Question: I have folders with each time an index.html file that just contains a title.
I'm trying now to make sure that if a folder is empty then we do not show it on the board but I do not know how to do it ...
I also send you the part of the code so that you understand better my request:
'''
$title = array();
$link_html = array();
// Find title and file inside the folder
$fileList = glob('tpe**/index.html');
foreach($fileList as $file_Path) {
$html = file_get_contents($file_Path);
preg_match("/<title>([^<]*)<\/title>/im", $html, $matches);
array_push($title, $matches[1]);
array_push($link_html, $file_Path);
}
$file_empty = glob('tpe**');
foreach($file_empty as $filePath) {
if (count(glob($filePath . '/*')) == 0 ) {
/* Gerer condition dossier vide */
}
}
// Loops through the array of files
for($index=0; $index < $indexCount; $index++) {
// Allows ./?hidden to show hidden files
if ($_SERVER['QUERY_STRING']=="hidden") {
$hide = "";
$ahref = "./";
$atext = "Hide";
} else {
$hide=".";
$ahref="./?hidden";
$atext="Show";
}
if (substr("$dirArray[$index]", 0, 1) !== $hide) {
// Gets File Names
$name=$dirArray[$index];
// Gets Date Modified Data
$modtime=date("Y-m-d H:i", filemtime($dirArray[$index]));
// Display all information
$dirs1 = array_filter(glob('*'),'is_file');
$compteur = count($dirs1)+2;
if ($index>=$compteur) {
$ind = $index - $compteur;
$path = $link_html[$ind];
print("
<tr>
<td><a href='./$path'>$name</a></td>
<td><a href='./$path'>$modtime</a></td>
<td><a href='./$path'>$title[$ind]</a></td>
</tr>"
);
}
}
}
'''
On this image, the tpe07 folder is empty and so the goal is not to display empty folders:

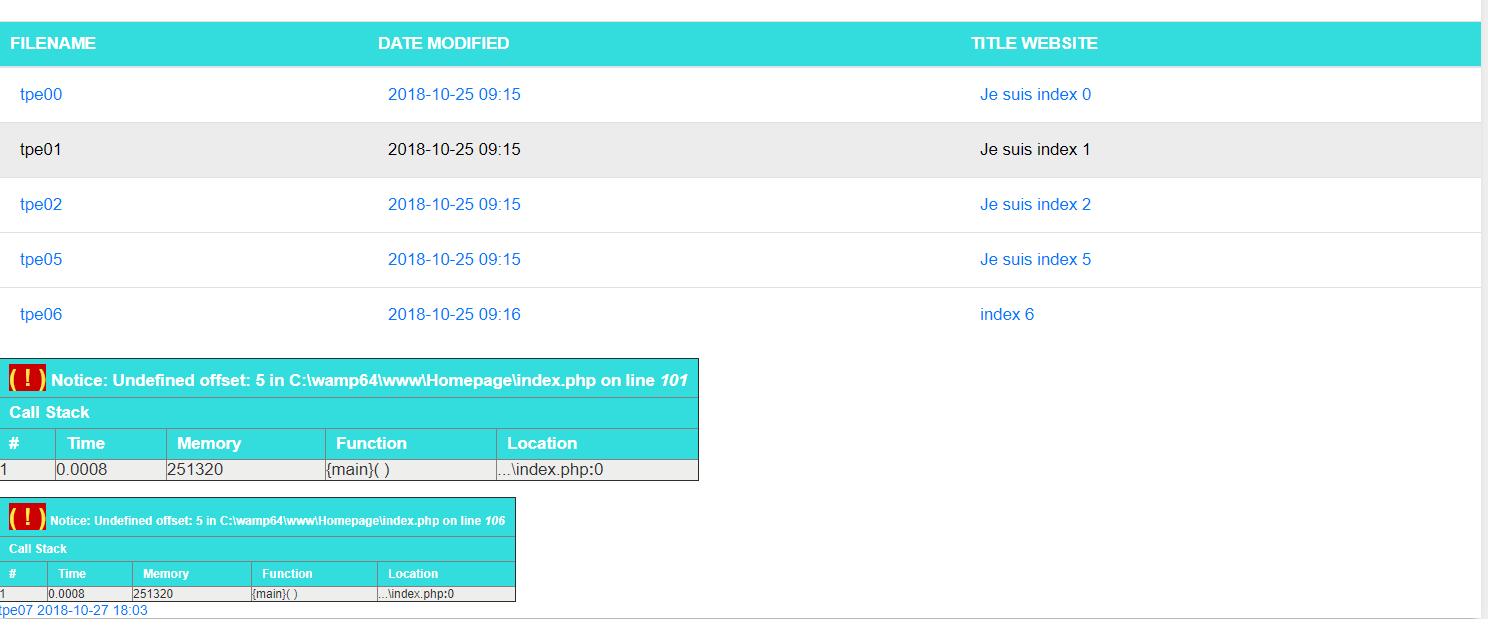
Answer: I made a test with this tree below. Here, '.tpe05' is an hidden directory, and 'tpe07' is empty.
'''
.
+-- index.php
+-- tpe00
| +-- index.html
+-- tpe01
| +-- index.html
+-- tpe02
| +-- index.html
+-- tpe03
| +-- index.html
+-- tpe04
| +-- index.html
+-- .tpe05
| +-- index.html
+-- tpe06
| +-- index.html
+-- tpe07
+-- tpe08
| +-- index.html
+-- tpe09
+-- index.html
'''
Let's view the script:
'''
<?php
$title = array();
$link_html = array();
// Code added to make this test page working
// You can remove it since dirArray and indexCount
// seem to be already set in your code.
date_default_timezone_set('Europe/Paris');
$dirArray = array();
for ($i=0; $i <= 9 ; $i++)
array_push($dirArray,($i==5?".":null)."tpe0" . $i);
$indexCount = sizeof($dirArray);
// End of added code
// Getting *all* the files including the hidden ones.
// Getting also the hidden files.
// Filling title and link_html arrays for each file
// With <key,value> pairs.
// Examples:
// $title["tpe01"] = "Je suis index 01"
// $link_html["tpe01"] = "tpe01/index.html"
$fileList = glob('{,.}tpe*/index.html', GLOB_BRACE);
foreach($fileList as $file_Path) {
$html = file_get_contents($file_Path);
preg_match("/<title>([^<]*)<\/title>/im", $html, $matches);
$dirname = basename(dirname($file_Path));
$title[$dirname] = $matches[1];
$link_html[$dirname] = $file_Path;
}
// Code added to make this test page working (HTML table beginning)
// You can remove it since it seems you already begun the table.
echo "<table>";
// End of added code
// Loops through the array of files
for($index=0; $index < $indexCount; $index++) {
// Allows ./?hidden to show hidden files
$name=$dirArray[$index];
$hasDirPrefix = (substr($name, 0, 1) == ".");
if ($hasDirPrefix && !$showHiddenFile) continue;
if (!isset($title[$name])) continue;
// Gets File Names
// Gets Date Modified Data
$modtime=date("Y-m-d H:i", filemtime($dirArray[$index]));
$path = $link_html[$name]; // . ($showHiddenFile?"?hidden":null);
print("
<tr>
<td><a href='./$path'>$name</a></td>
<td><a href='./$path'>$modtime</a></td>
<td><a href='./$path'>$title[$name]</a></td>
</tr>"
);
}
// Code added to make this test page working (HTML table end)
// You can remove it since it seems you may have end the table
// further.
echo "</table>";
// End of added code
?>
'''
Here, I used 'continue'. According to the <URL>:
> is used within looping structures to and continue execution and then the .
I also used <URL> for titles and links. It became way easier to get them after. Have a look on title array content:
'''
Array
(
[tpe00] => Je suis index 0
[tpe01] => Je suis index 1
[tpe02] => Je suis index 2
[tpe03] => Je suis index 3
[tpe04] => Je suis index 4
[tpe06] => Je suis index 6
[tpe08] => Je suis index 8
[tpe09] => Je suis index 9
[.tpe05] => Je suis index 5
)
'''
To get the title of 'tpe04' directory, simply write 'title["tpe04"]'. You don't have to mind of the order items, which is a good thing here: in '$fileList', '".tpe05"' is the last item, do 'print_r($fileList);' to see it.